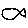
Label: fish